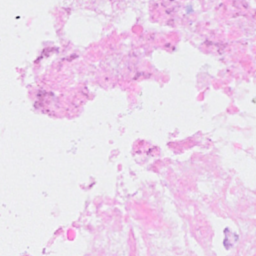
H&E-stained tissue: Breast